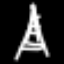
Label: The Eiffel Tower